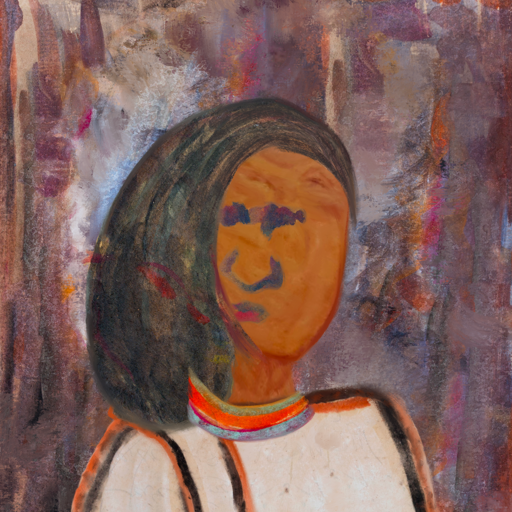
Background: Hypocrite, Head And Neck Front: Pious_Lady, Face Front: In_The_Sun, Bust: Roy_Bahadur, Hair Front: Gypsy_Mother, Head Accessory: Blank, Second Necklace: Blank, Necklace: Sisters, Baby: Blank